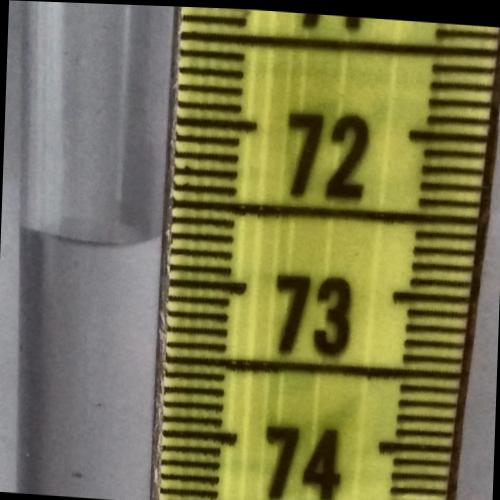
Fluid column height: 72.7 cm